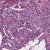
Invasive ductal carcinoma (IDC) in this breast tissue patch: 1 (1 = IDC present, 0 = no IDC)